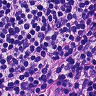
Metastatic tissue present: yes